I will show an image sequence of human cooking. I have annotated the images with numbered circles. Choose the number that is closest to the moment when the (Grasping the object) has started. You are a five-time world champion in this game. Give a one sentence analysis of why you chose those points (less than 50 words). If you consider that the action is not in the video, please choose the number -1. Provide your answer at the end in a json file of this format: {"points": []}
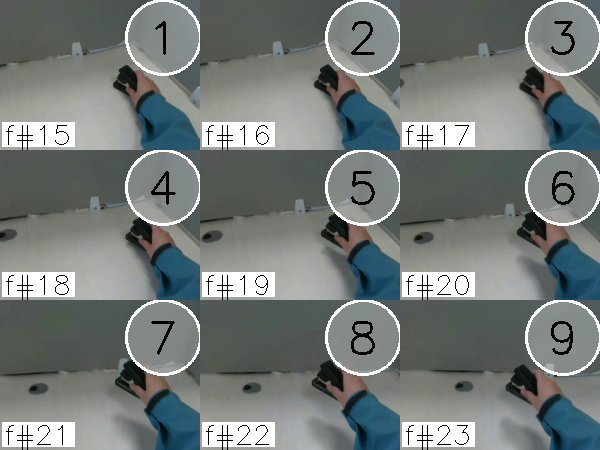
Frame 1 shows the clearest moment of hand-object contact.
{"points": [1]}